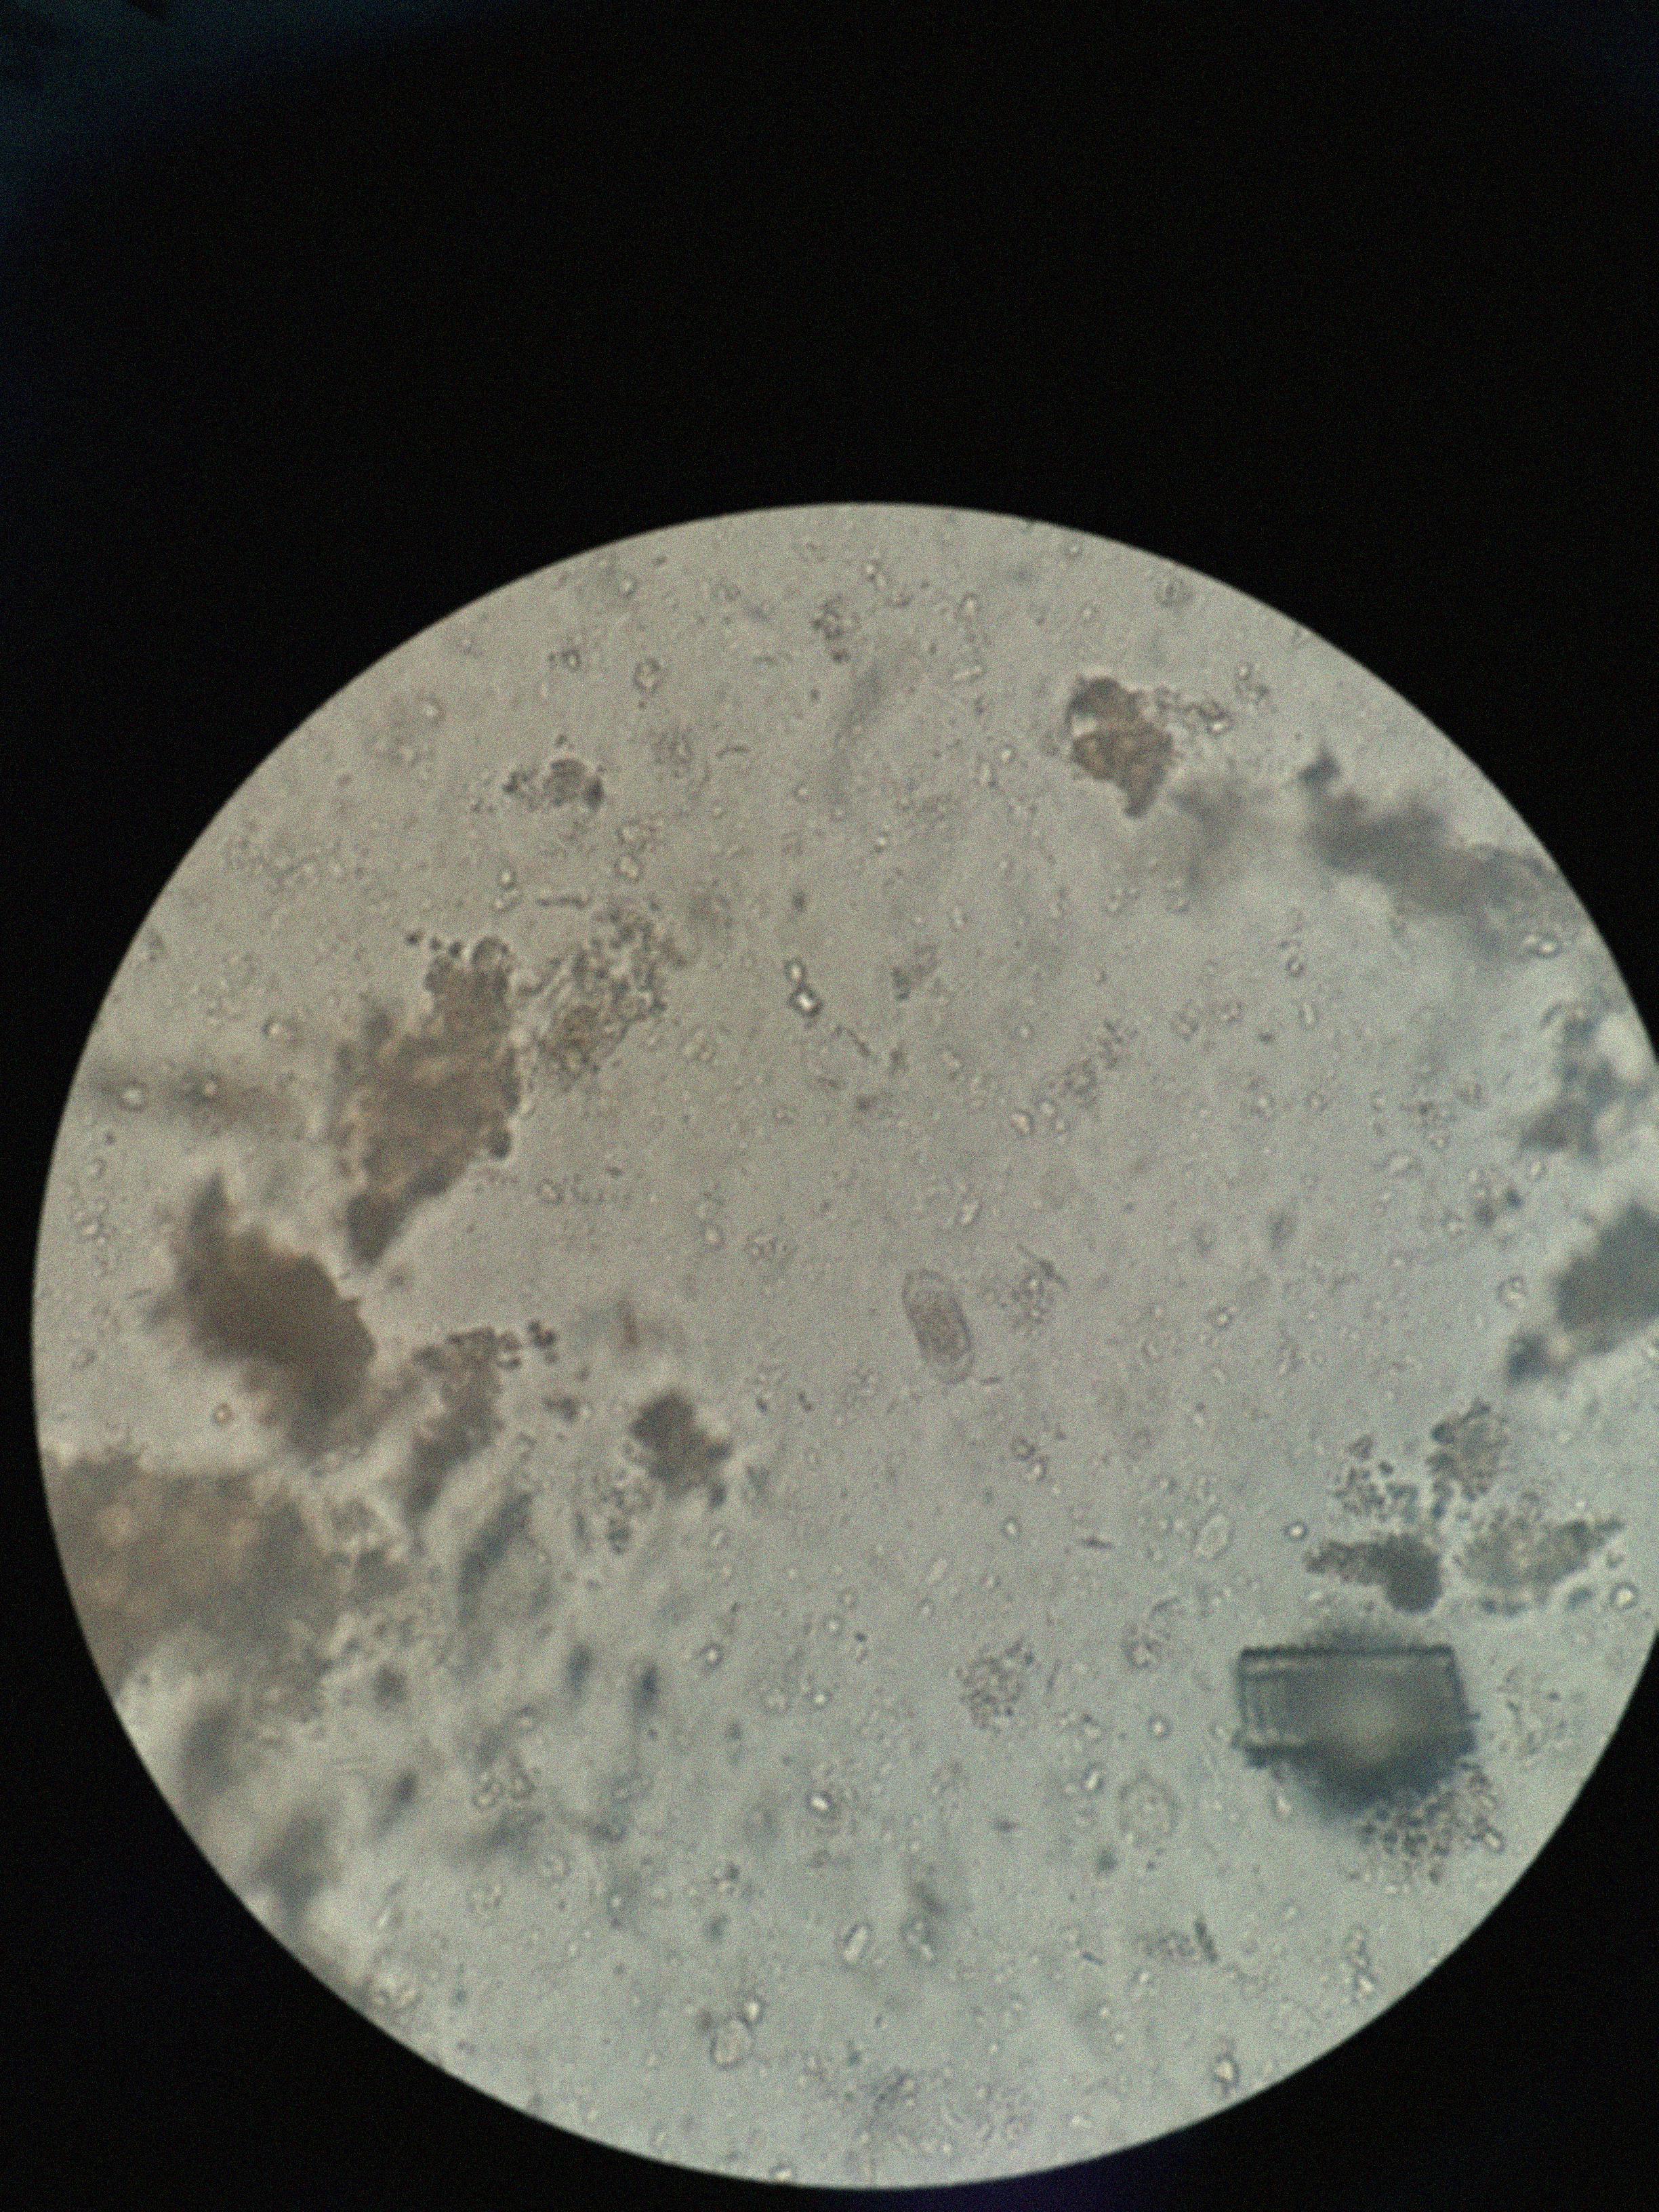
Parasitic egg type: Capillaria philippinensis